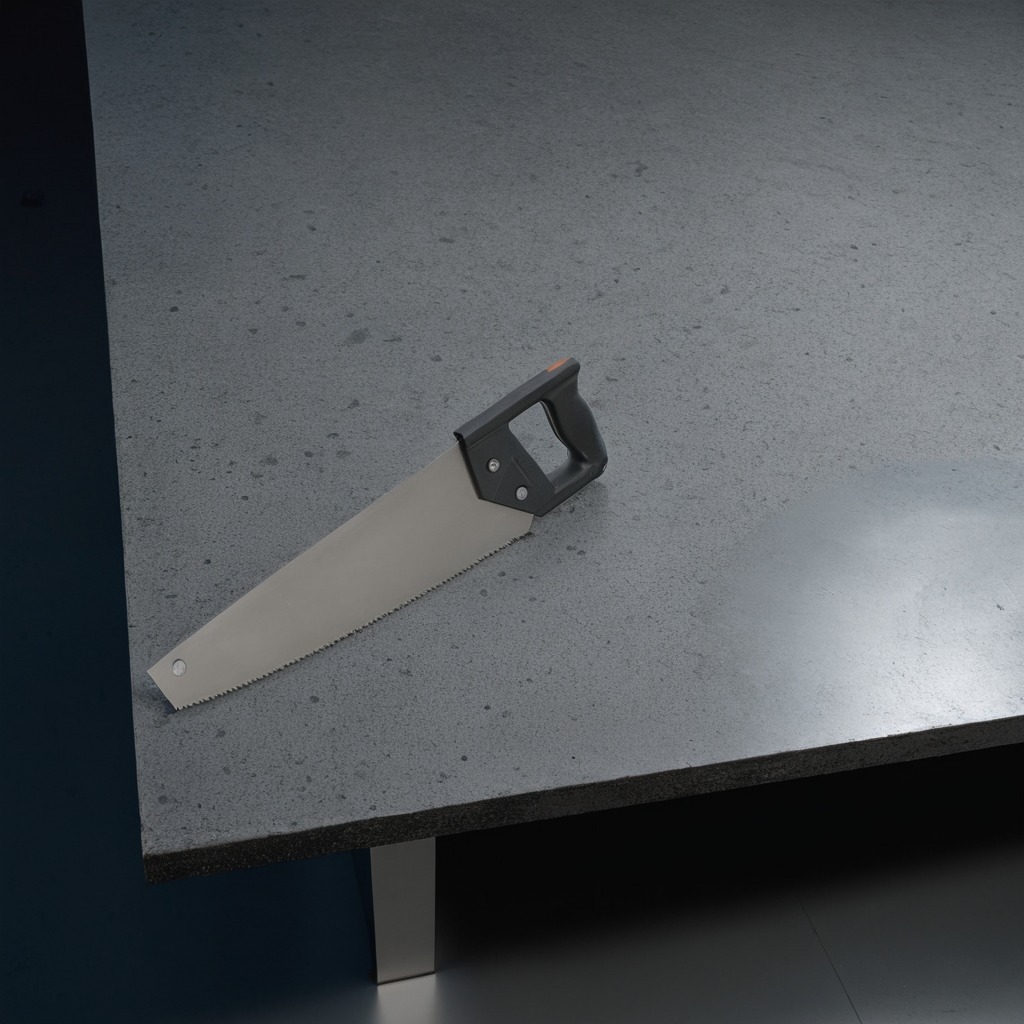
A handheld metal saw lies on a clean granite table inside a workshop at night dim ambient light soft shadows worn but